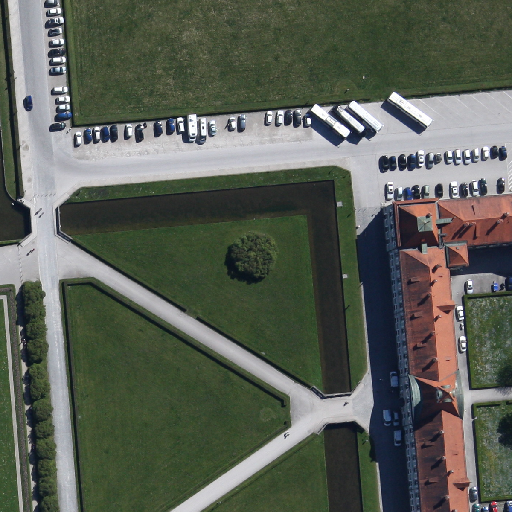
Referring expression: road